Interaction volume radius: 5 \u00c5
Interaction volume height: 10 \u00c5
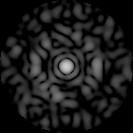
Disorder parameter: 0.8538